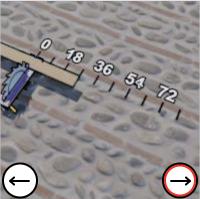
Task: length
Answer: 27
First scale value: 18.0